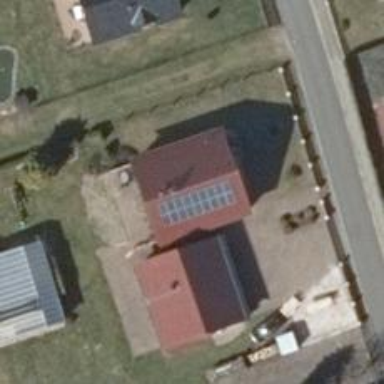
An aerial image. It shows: Solar power generator with photovoltaic panels.